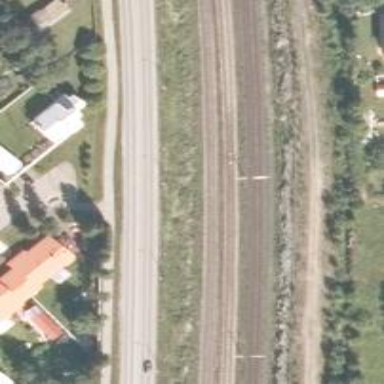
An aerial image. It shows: Railway track with continuous electrified contact line.